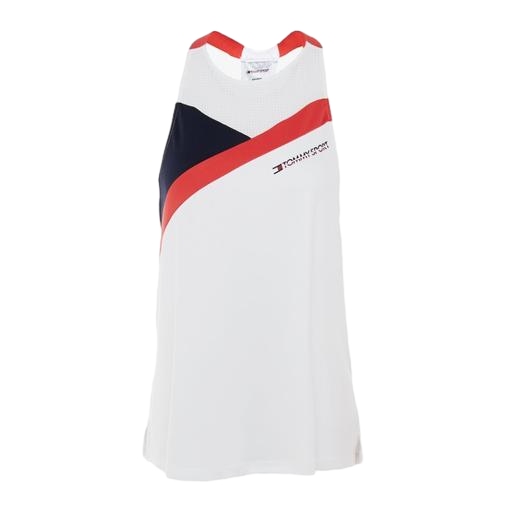
white court slam breathe tennis tank top, white colorblocked tank top, multicolor pro tank top, white background